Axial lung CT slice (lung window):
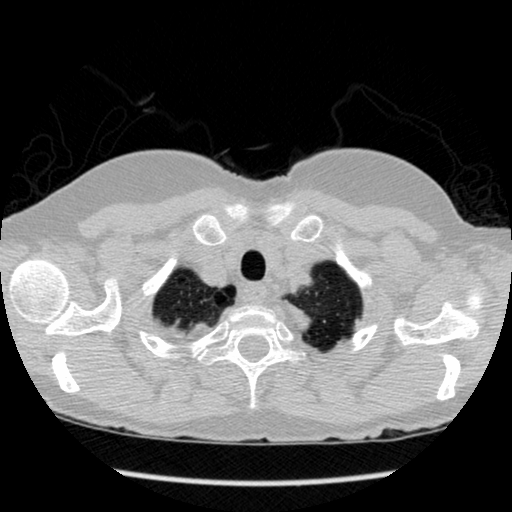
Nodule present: no